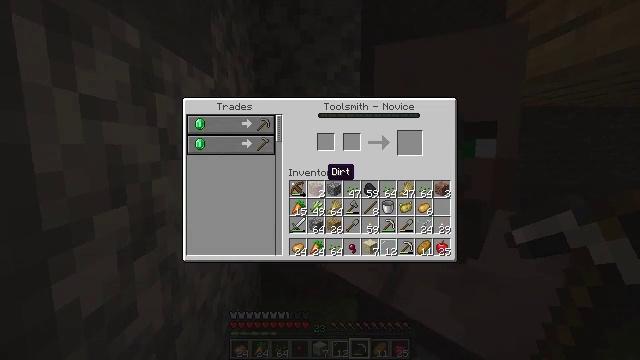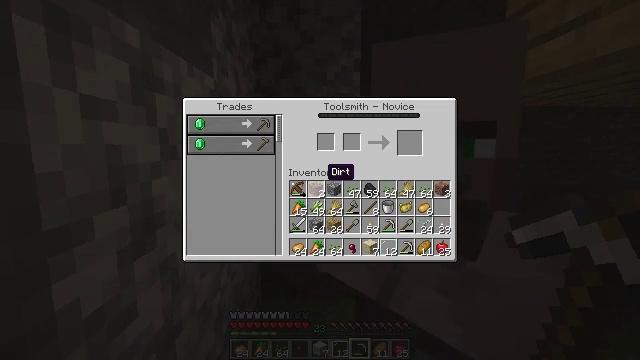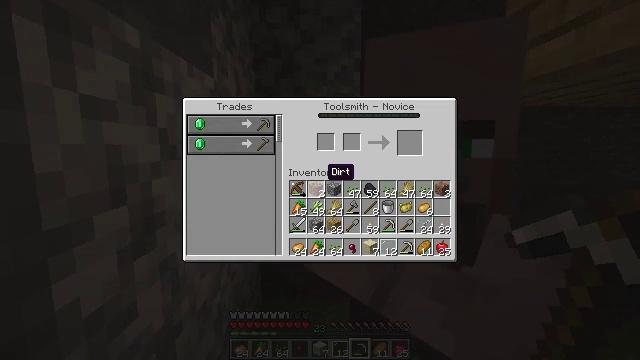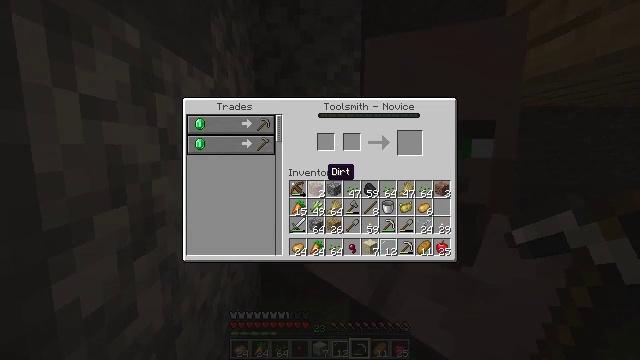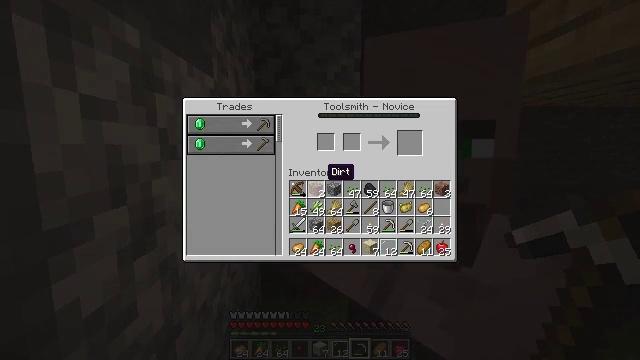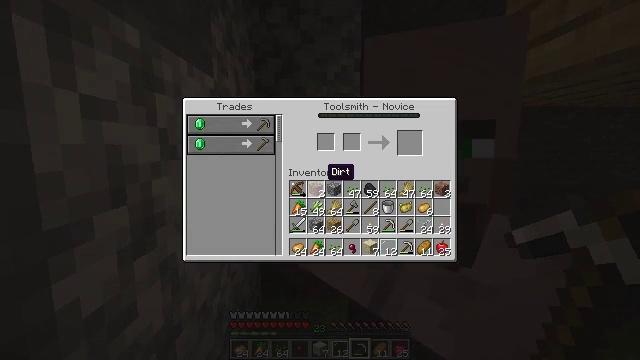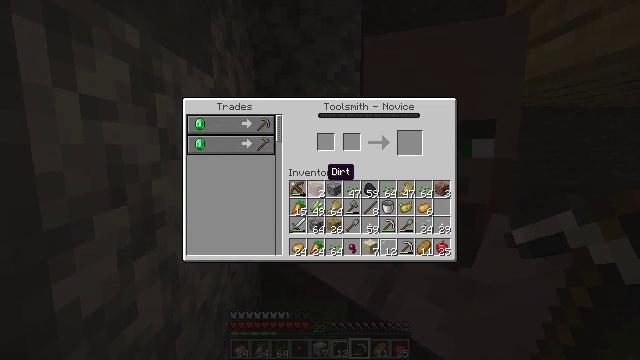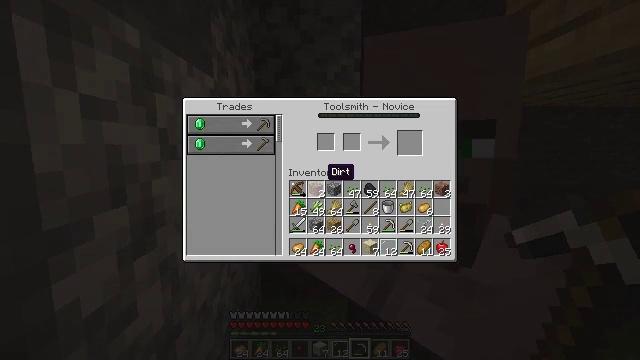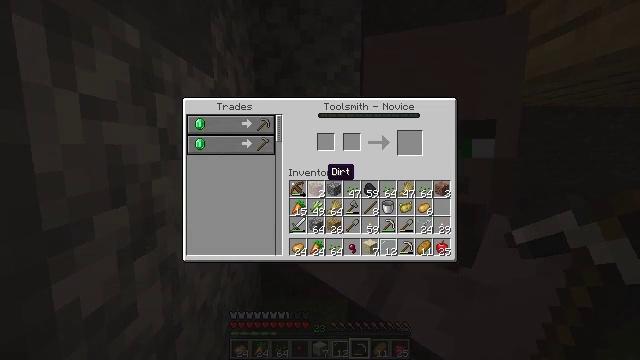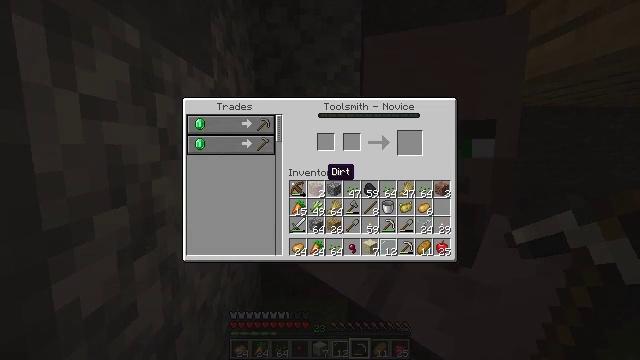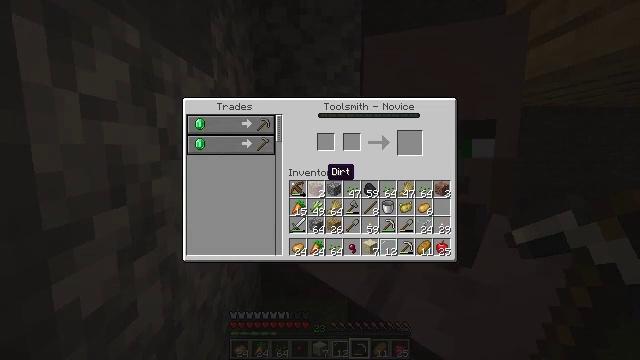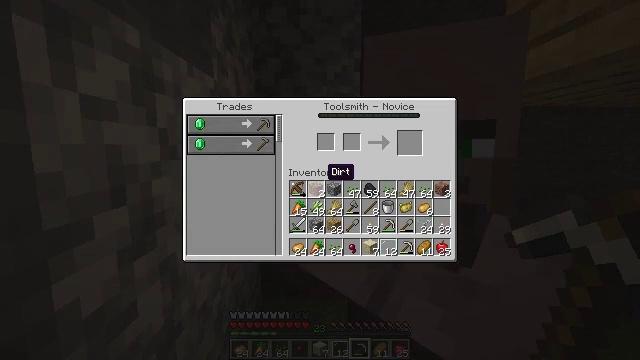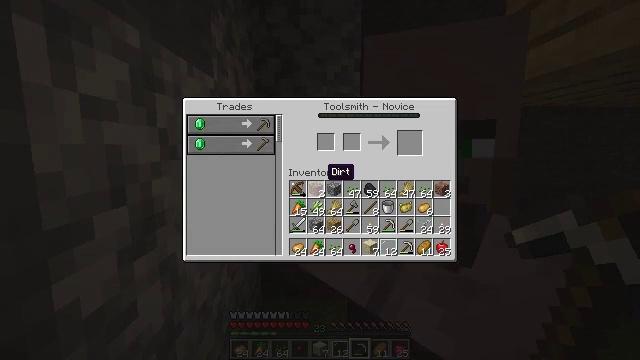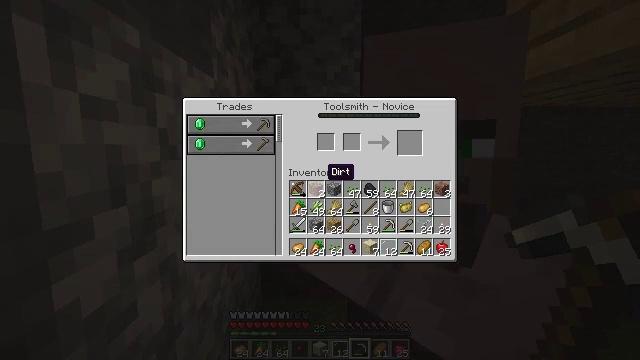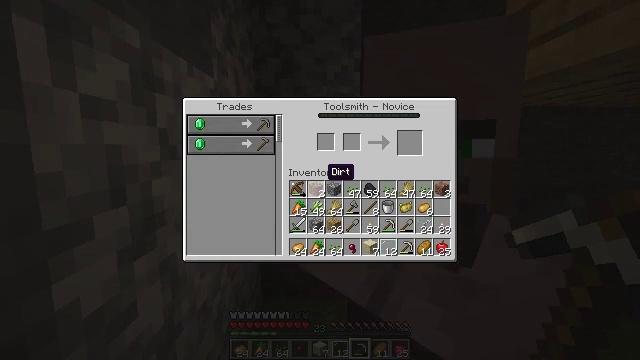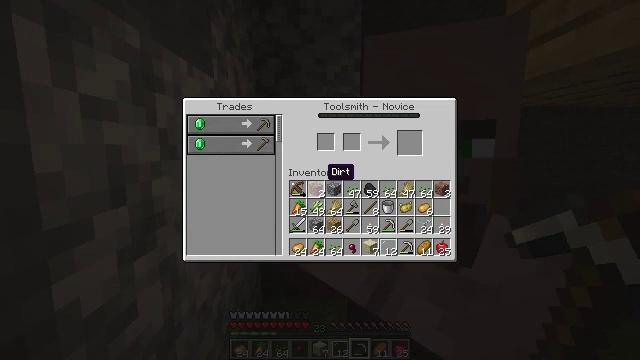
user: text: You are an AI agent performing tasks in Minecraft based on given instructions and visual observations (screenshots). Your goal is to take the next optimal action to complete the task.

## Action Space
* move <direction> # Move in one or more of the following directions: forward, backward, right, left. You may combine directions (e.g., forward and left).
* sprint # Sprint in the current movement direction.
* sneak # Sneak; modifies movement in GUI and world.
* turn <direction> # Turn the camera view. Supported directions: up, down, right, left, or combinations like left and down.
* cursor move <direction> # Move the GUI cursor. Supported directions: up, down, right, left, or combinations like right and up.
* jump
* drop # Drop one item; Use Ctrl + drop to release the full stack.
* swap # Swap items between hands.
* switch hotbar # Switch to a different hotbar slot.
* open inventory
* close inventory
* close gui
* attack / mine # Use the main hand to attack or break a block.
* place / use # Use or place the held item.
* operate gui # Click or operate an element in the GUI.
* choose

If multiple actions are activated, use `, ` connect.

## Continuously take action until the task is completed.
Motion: motion action
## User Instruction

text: Harvest wheat from the field.
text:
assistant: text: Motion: no_op
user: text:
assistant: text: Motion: no_op
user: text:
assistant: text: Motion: no_op
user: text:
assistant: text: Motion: no_op
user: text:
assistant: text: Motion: no_op
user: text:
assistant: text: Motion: no_op
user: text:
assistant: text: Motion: no_op
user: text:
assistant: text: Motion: no_op
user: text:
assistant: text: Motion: no_op
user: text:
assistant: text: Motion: no_op
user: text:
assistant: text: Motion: no_op
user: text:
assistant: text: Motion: no_op
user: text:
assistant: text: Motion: no_op
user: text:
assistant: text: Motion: no_op
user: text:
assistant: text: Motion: no_op
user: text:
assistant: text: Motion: no_op
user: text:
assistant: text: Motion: no_op
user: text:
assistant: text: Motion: no_op
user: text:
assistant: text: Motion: no_op
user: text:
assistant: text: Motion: no_op
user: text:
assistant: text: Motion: no_op
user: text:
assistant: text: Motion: no_op
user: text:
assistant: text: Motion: no_op
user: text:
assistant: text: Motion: no_op
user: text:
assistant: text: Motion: no_op
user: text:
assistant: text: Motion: no_op
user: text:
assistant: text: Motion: no_op
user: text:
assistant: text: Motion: no_op
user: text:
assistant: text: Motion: close gui
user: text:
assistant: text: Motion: no_op